Contrast-enhanced CT slice 54 of 73
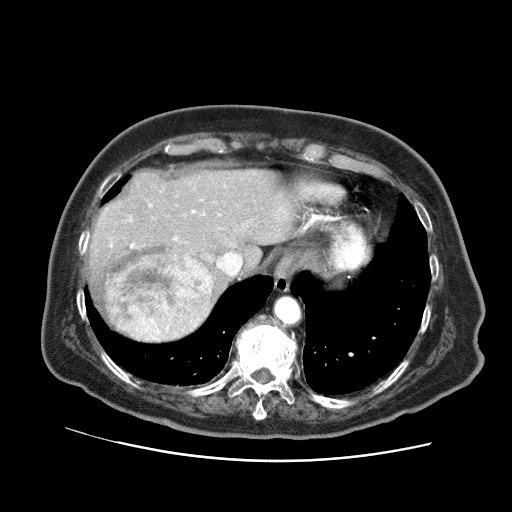
Segmented voxel counts for this case:
Liver: 616818 voxels
Tumor mass: 144547 voxels
Portal vein: 12738 voxels
Abdominal aorta: 5062 voxels